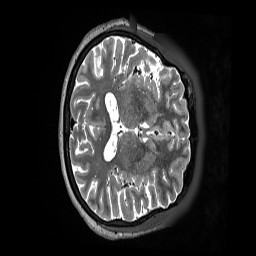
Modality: T2w
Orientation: axial
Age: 68
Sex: female